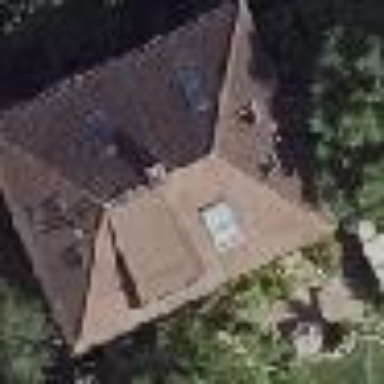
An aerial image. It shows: Semidetached house with hipped roof.